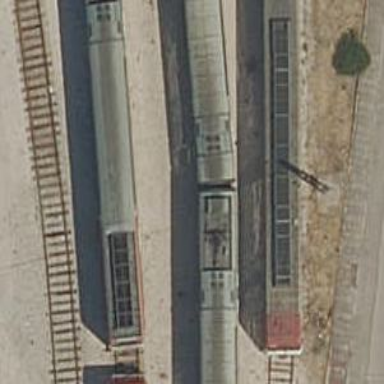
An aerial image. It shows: Railway yard with electrified contact lines.